Question: I have been working to change my TFS structure to utilize only <URL>.
Ex (Current Sprint 1 is a different project than Future Sprint 1):

Is there a way to do differentiate from each product in the backlog, other prep ending the name of the product to the Sprint name?
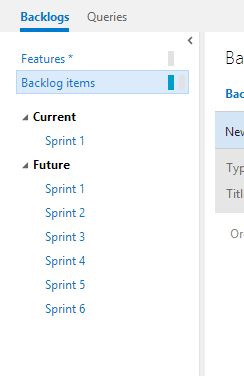
Answer: You need to select a unique area or iteration for the Team you are working in.
So you could set it up like this:
- 'MyTeamProject\TeamA'- - 'MyTeamProject\TeamA\Sprint 1'- 'MyTeamProject\TeamA\Sprint 2'- - 'MyTeamProject'
This way Team A works in it's own set of iterations, but any item in any area of the Team Project appear on it's backlog - this is how my teams work.
Alternatively:
- 'MyTeamProject'- - 'MyTeamProject\Sprint 1'- 'MyTeamProject\Sprint 2'- - 'MyTeamProject\TeamAProduct'
This way Team A works as part of the same set of iterations as everyone else, but only see's items on the backlog in their area of the product the are responsible for.
Finally, you could combine both together.